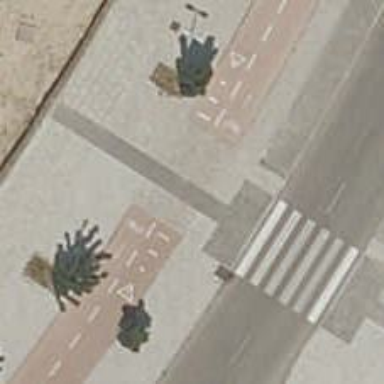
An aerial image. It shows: Footway.